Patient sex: F
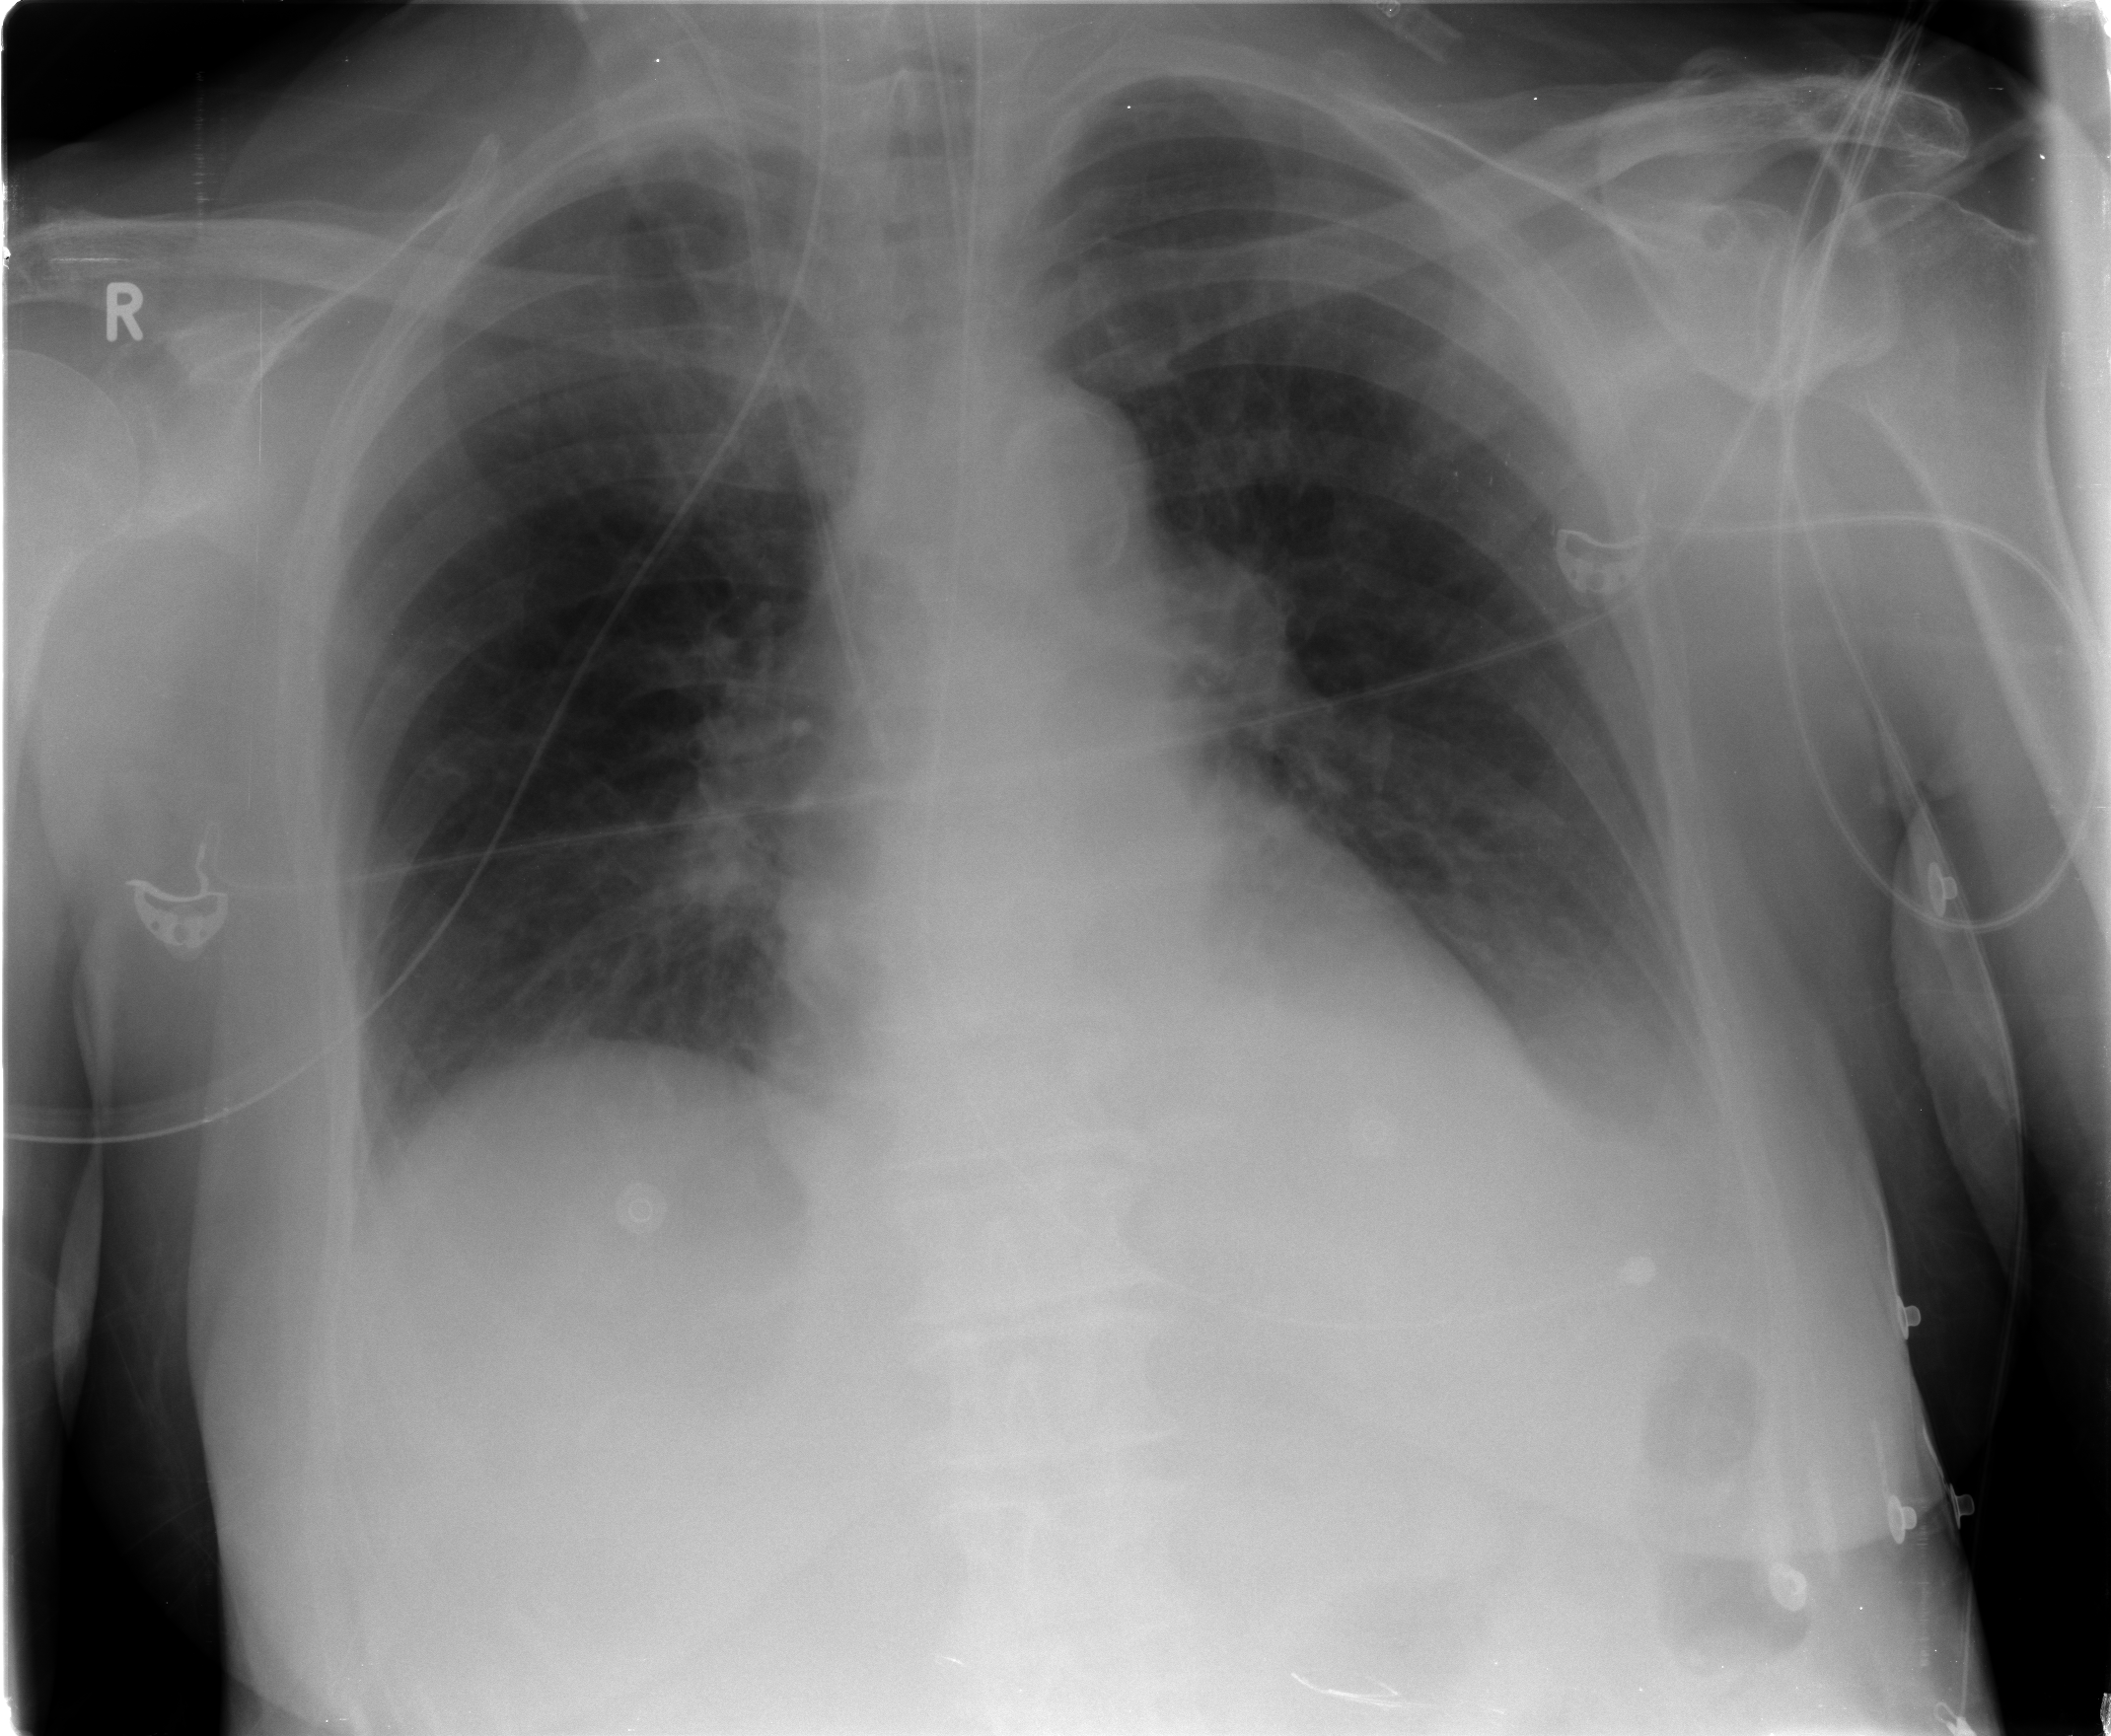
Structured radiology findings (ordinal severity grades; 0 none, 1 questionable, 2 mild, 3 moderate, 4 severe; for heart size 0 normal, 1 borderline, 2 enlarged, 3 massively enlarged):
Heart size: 2
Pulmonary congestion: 1
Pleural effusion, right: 0
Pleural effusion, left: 2
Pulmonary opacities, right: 1
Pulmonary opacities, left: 2
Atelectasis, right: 0
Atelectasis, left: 2